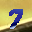
Label: 7